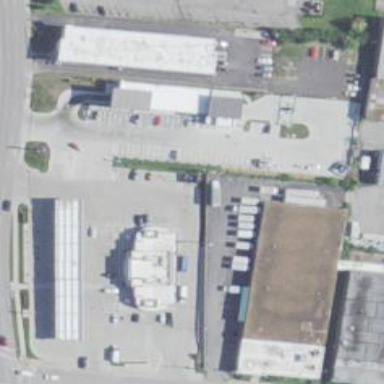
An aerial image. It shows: Commercial area.